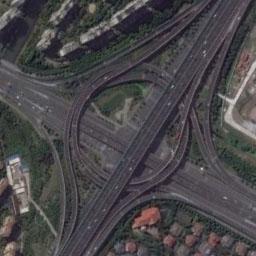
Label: overpass